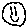
Label: smiley face